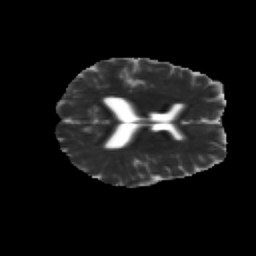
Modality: MD
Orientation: axial
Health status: healthy
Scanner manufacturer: siemens
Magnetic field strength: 3 T
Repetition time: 10 s
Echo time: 0.092 s